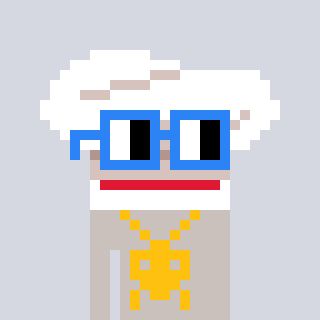
a pixel art character with square blue glasses, a chef hat-shaped head and a foggrey-colored body on a cool background